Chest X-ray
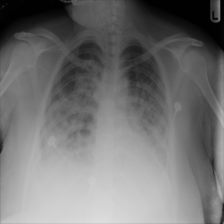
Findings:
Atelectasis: negative
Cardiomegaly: negative
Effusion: negative
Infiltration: negative
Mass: negative
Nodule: negative
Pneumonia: negative
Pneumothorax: negative
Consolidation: negative
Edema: negative
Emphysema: negative
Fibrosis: negative
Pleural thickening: negative
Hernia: negative